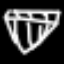
Label: diamond